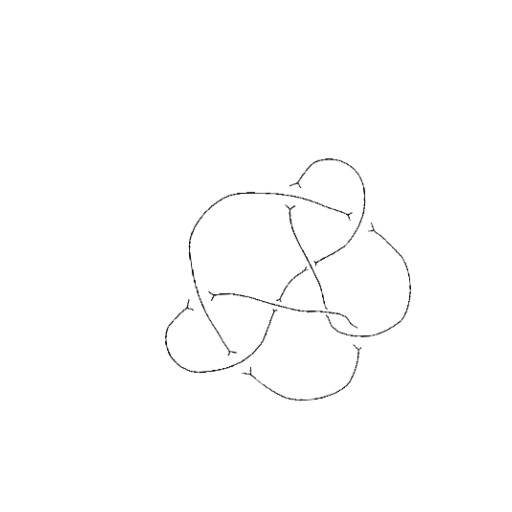
Crossing number: 8